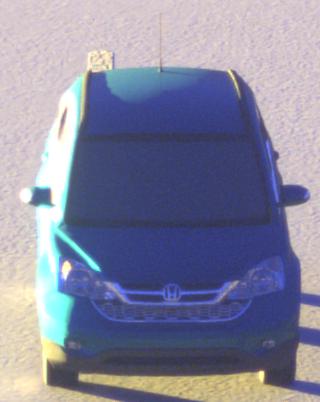
Make: Honda
Model: CR-V
Detailed model: CR-V (III) (04/10 - 10/12)
Model produced from: 2010
Model produced until: 2012
Doors: 5
Color: blue
Road condition: dry road
Daytime: sunrise or sunset
Contrast: high contrast